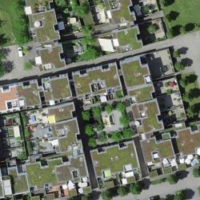
EUNIS habitat code: 54
Species observed at this site:
Roeseliana roeselii
Hippocrepis comosa
Pseudochorthippus parallelus
Gryllus campestris
Anthyllis vulneraria